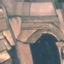
Land use / land cover class: PermanentCrop